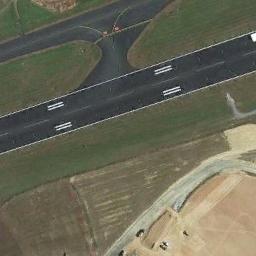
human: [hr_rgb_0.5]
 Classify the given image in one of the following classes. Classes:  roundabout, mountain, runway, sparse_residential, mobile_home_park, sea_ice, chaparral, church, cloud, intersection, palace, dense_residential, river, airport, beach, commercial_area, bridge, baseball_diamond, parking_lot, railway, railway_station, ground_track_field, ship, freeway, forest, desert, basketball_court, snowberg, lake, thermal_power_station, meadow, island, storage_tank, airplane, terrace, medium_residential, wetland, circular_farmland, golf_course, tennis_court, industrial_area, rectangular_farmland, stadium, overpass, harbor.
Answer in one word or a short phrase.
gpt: runway